Question: My Firebase Realtime Database looks like this:

I want to delete last node '-M8VOQO11nYo8iMC6NZ_' from it.
In the official document of Firebase REST API the CURL code to delete it is 'curl -X DELETE \ 'https://[PROJECT_ID].firebaseio.com/Texter.json'' but it deletes the entire branch. Is there a way to delete only the last node?
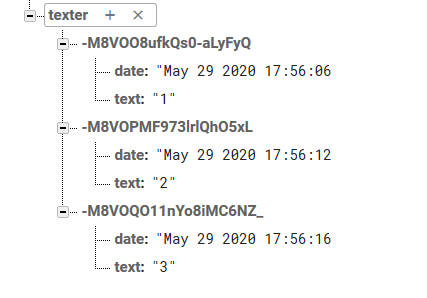
Answer: You can only write/delete a node if you knows its entire path. So to delete the last child node, you need to take two steps:
1. Use a query in a GET call to determine the key of the last child node
2. Use DELETE call to then delete that path.
The query would look something like:
'''
https://[PROJECT_ID].firebaseio.com/Texter.json?orderBy="$key"&limitToLast=1
'''